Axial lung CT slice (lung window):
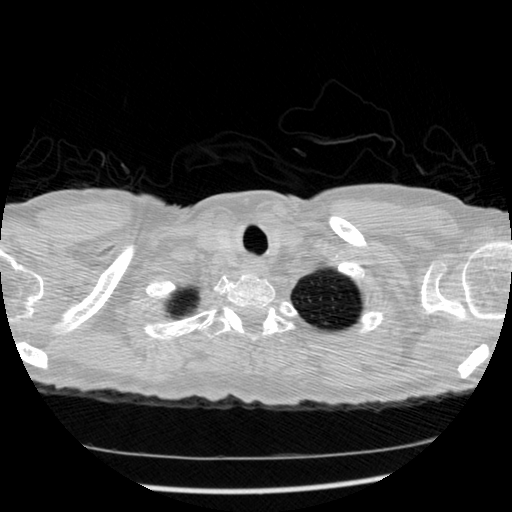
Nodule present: no